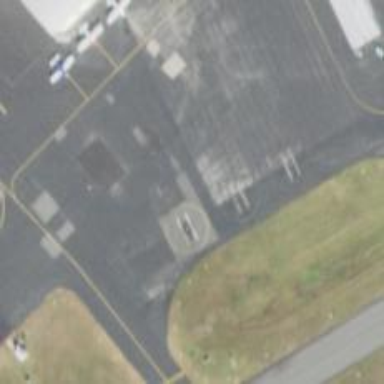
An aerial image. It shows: Image showing helipad at airport.